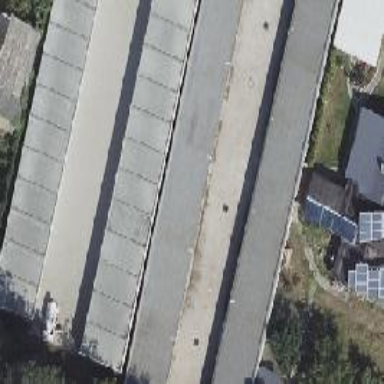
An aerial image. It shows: Garages with flat roofs.